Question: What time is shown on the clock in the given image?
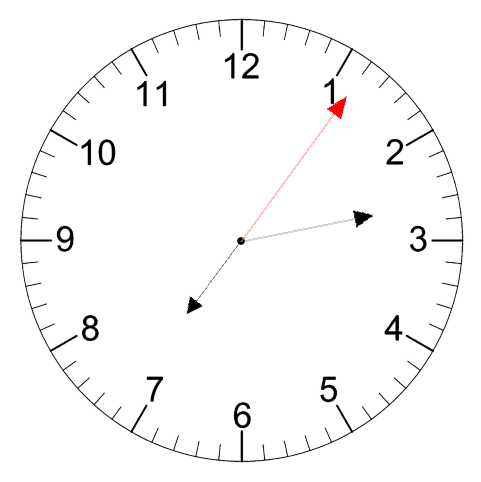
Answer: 07:13:06